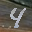
Label: 4